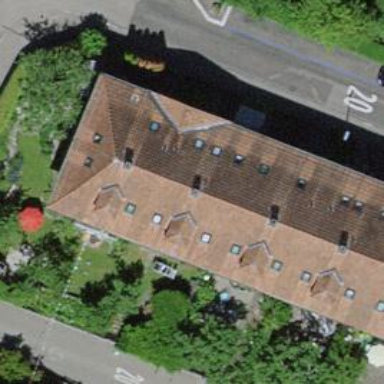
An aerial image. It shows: Residential building with hipped roof made of maroon roof tiles. The roof is oriented across the building.